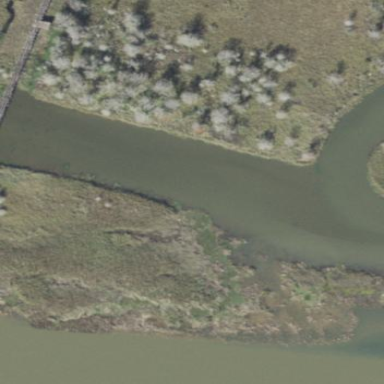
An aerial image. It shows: Saltmarsh wetland.